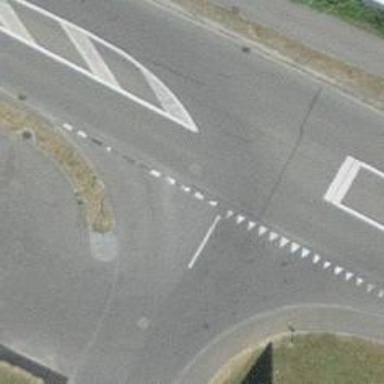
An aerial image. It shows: Road with "give way" sign.